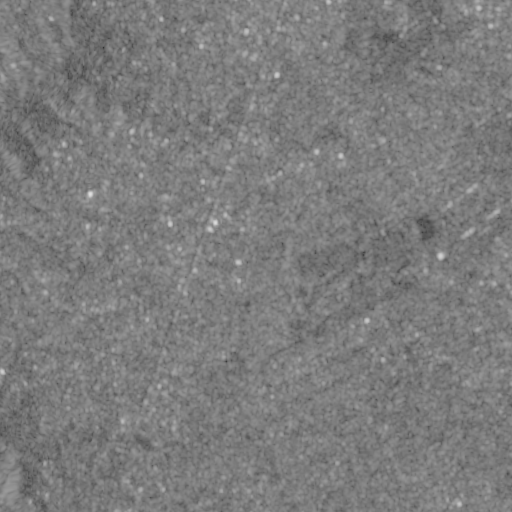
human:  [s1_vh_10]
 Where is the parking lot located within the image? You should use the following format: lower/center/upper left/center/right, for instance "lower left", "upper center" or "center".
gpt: The parking lot is located in the upper center of the image.
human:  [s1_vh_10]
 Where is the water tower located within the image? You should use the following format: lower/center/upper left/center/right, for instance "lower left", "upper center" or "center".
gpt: The water tower is located in the upper right of the image.
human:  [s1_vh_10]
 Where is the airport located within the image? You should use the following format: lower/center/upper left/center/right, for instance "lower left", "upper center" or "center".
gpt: There is no airport in the image.

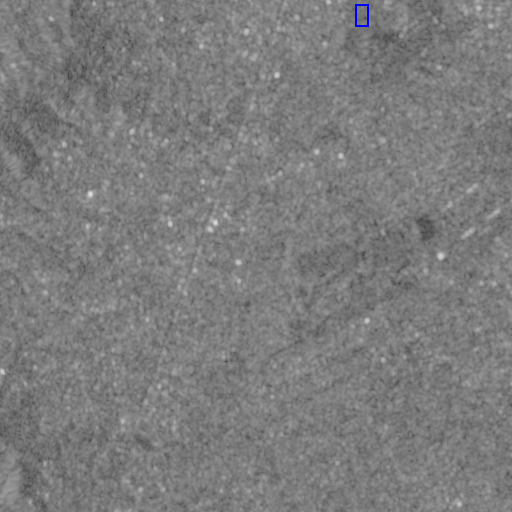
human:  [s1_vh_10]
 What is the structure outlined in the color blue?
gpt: The structure outlined in blue is a park.
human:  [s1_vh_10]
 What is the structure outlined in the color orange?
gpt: There is no orange outline.